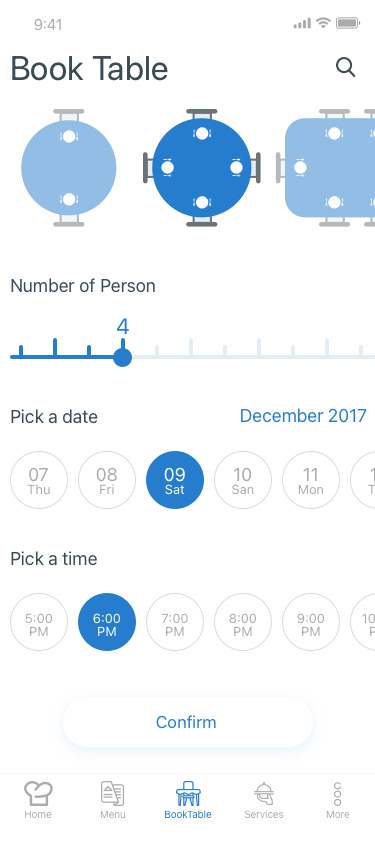
Text in this UI design:
Confirm
Pick a time
PM
5:00
PM
6:00
PM
7:00
PM
8:00
PM
9:00
PM
10:00
Pick a date
Thu
07
Fri
08
Sat
09
San
10
Mon
11
Tue
12
December 2017
Number of Person
4